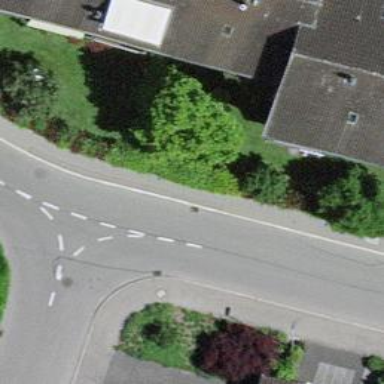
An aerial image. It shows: Residential road with asphalt surface. Both sides have sidewalks.